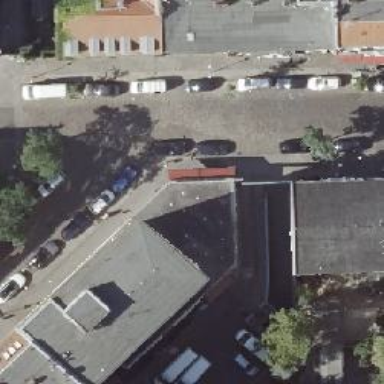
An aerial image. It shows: Café.